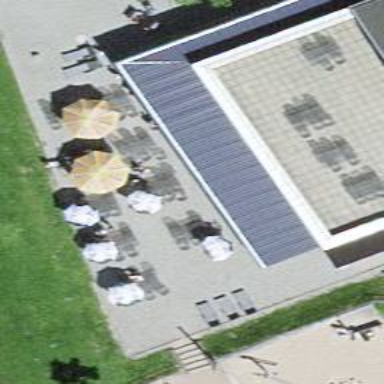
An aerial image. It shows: Restaurant.